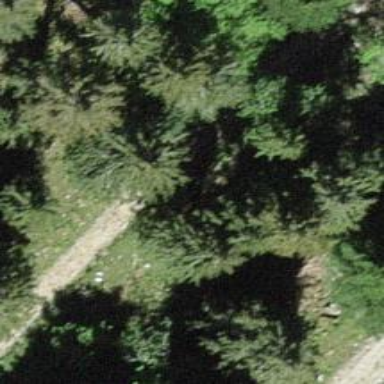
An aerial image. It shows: Rocky path.